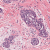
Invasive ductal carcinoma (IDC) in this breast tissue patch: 0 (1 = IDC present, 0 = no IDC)